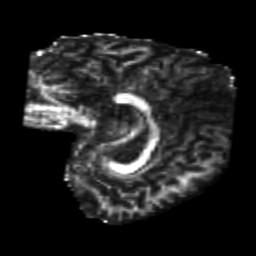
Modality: FA
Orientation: sagittal
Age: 22
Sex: female
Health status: healthy
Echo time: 0.074 s